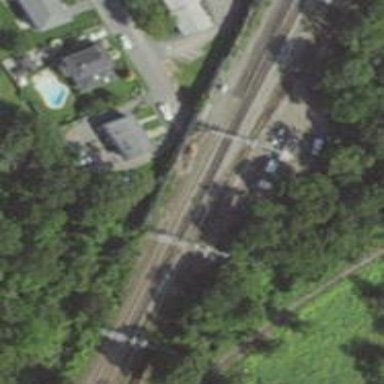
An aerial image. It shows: Railway junction.